Field crop: maize
Growth stage: 2
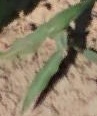
Species: maize